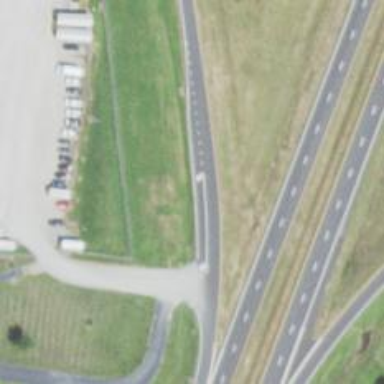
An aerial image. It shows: Trunk link highway.